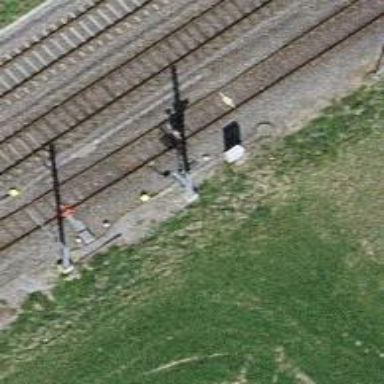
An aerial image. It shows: Railway signal.